I will show an image sequence of human cooking. I have annotated the images with numbered circles. Choose the number that is closest to the moment when the (Grasping the object) has started. You are a five-time world champion in this game. Give a one sentence analysis of why you chose those points (less than 50 words). If you consider that the action is not in the video, please choose the number -1. Provide your answer at the end in a json file of this format: {"points": []}
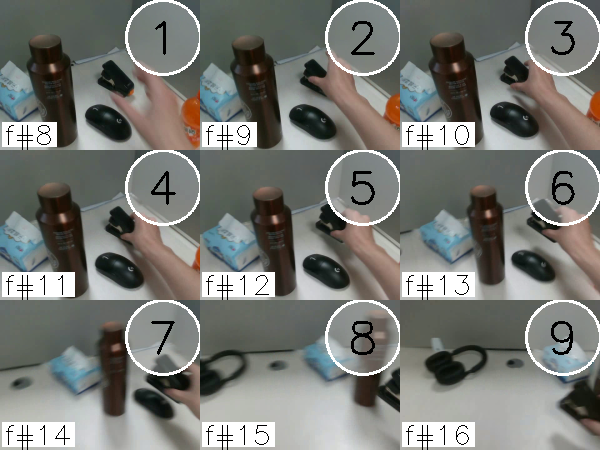
Frame 4 shows the clearest moment of hand-object contact.
{"points": [4]}